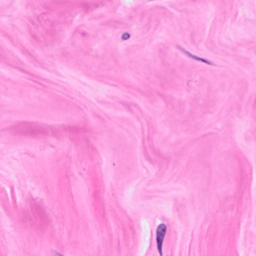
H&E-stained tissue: Breast